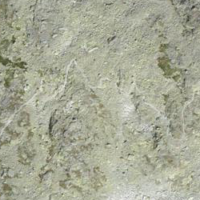
EUNIS habitat code: 48
Species observed at this site:
Prunella collaris